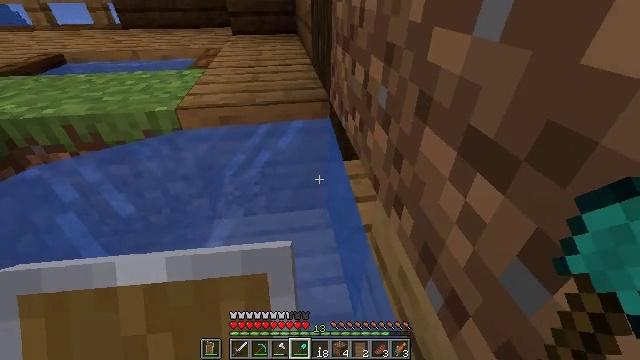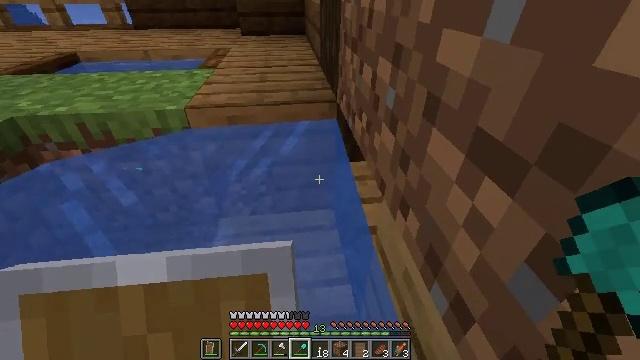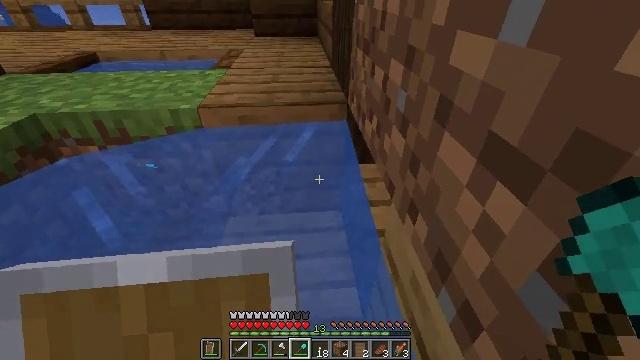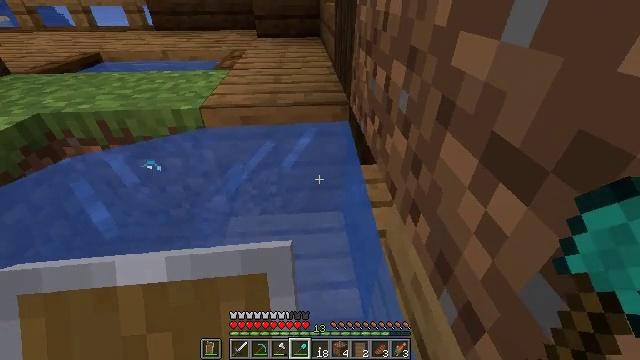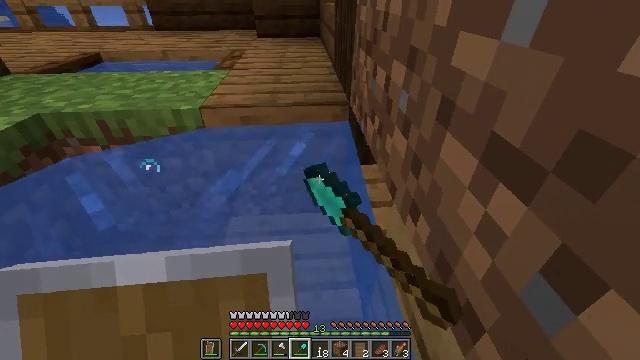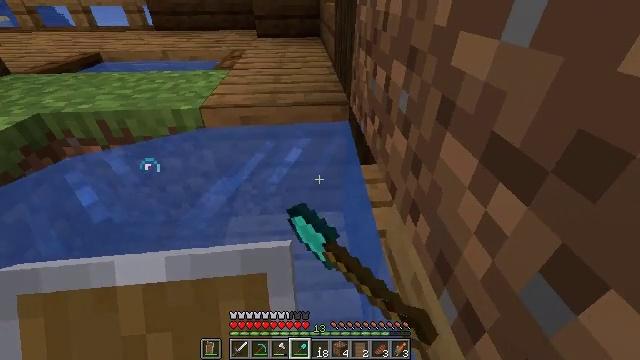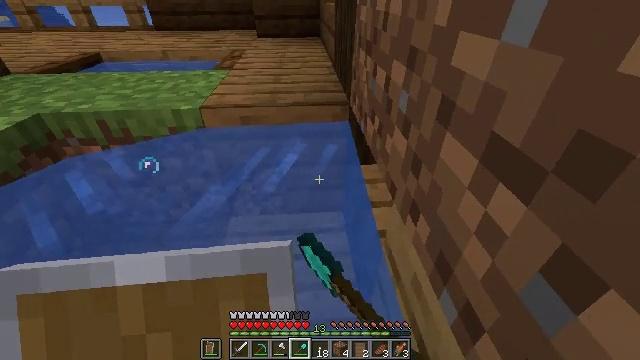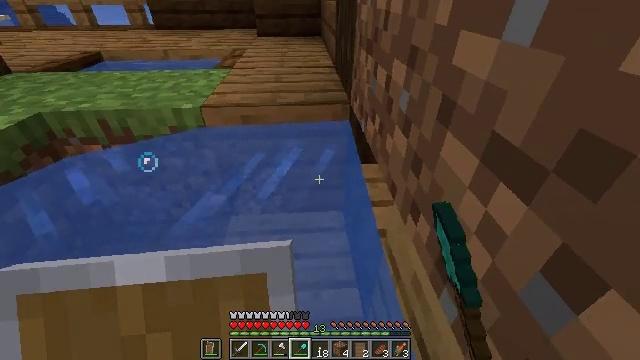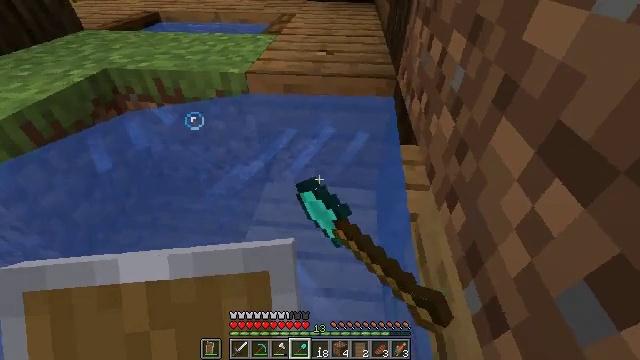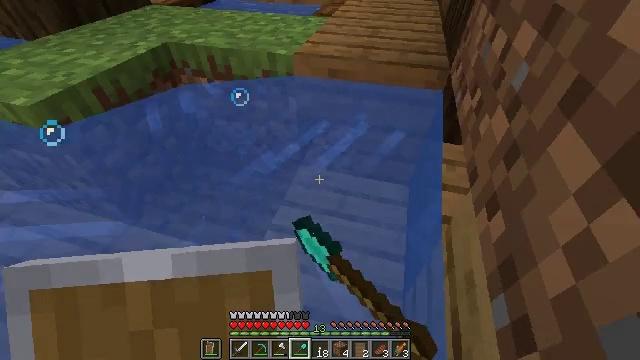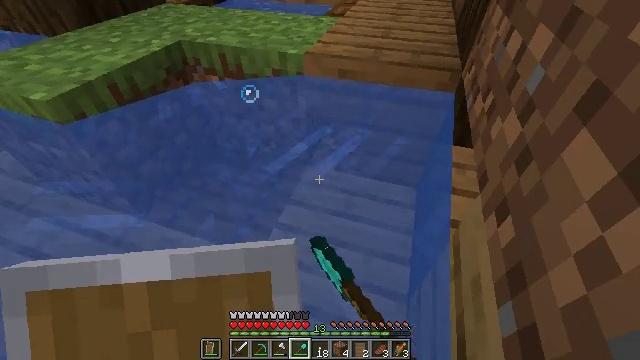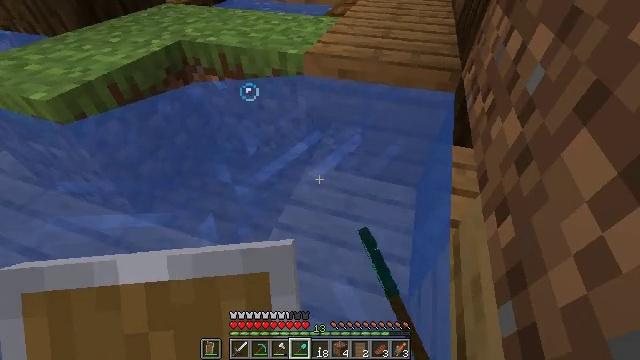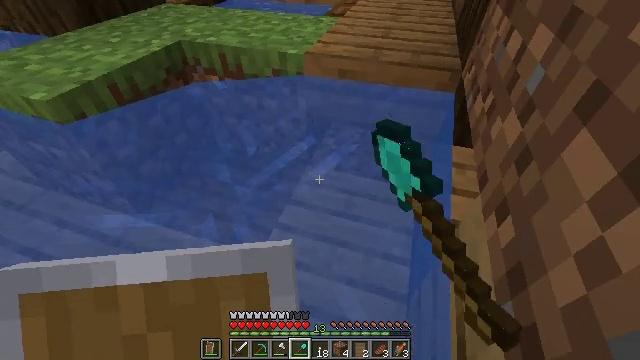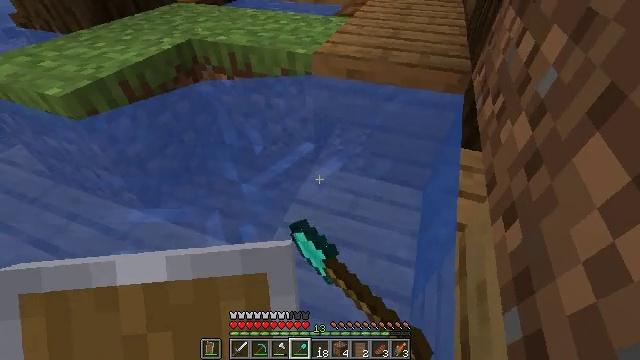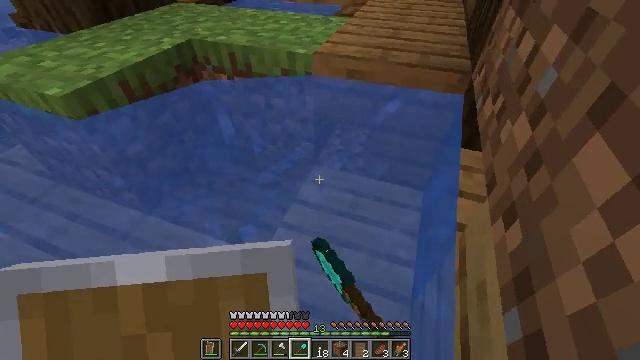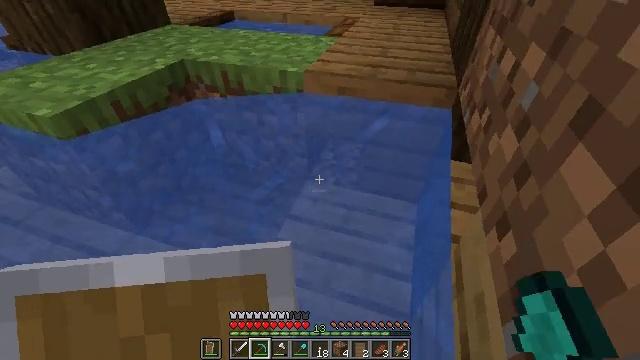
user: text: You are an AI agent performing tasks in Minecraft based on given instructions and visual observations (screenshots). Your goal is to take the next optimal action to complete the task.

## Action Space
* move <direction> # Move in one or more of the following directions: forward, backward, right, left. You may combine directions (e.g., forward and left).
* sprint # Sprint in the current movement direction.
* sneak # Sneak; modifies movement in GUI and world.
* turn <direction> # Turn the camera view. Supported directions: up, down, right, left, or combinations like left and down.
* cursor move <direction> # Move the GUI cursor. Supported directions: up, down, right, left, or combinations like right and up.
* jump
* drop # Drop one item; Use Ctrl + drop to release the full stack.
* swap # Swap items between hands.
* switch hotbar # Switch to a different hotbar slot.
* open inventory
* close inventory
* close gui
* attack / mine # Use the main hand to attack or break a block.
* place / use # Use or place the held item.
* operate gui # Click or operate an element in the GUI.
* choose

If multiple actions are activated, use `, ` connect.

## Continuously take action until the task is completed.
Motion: motion action
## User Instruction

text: Break the spruce stairs for wood.
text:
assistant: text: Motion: turn left
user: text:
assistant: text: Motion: turn left
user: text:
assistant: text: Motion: attack / mine
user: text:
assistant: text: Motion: attack / mine
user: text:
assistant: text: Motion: attack / mine
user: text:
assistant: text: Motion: attack / mine
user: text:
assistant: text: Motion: attack / mine
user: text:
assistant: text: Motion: turn left and down, attack / mine
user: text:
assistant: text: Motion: turn left and down, attack / mine
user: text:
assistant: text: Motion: turn left, attack / mine
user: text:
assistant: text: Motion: attack / mine
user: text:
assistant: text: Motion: attack / mine
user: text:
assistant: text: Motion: turn left, attack / mine
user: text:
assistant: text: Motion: attack / mine
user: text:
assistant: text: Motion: turn right and up, attack / mine, switch to hotbar 2
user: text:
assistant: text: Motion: turn right and up, attack / mine, switch to hotbar 2
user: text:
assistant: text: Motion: turn right and up, attack / mine, switch to hotbar 2
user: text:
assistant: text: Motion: attack / mine, switch to hotbar 2
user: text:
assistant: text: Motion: attack / mine
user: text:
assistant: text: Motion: attack / mine
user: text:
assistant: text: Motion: attack / mine
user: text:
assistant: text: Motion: attack / mine
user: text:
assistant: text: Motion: attack / mine
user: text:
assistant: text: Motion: attack / mine
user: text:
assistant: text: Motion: attack / mine, switch to hotbar 3
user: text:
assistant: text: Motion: attack / mine, switch to hotbar 3
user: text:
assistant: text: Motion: attack / mine, switch to hotbar 3
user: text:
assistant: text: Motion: attack / mine
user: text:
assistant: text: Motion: attack / mine
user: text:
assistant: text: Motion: attack / mine